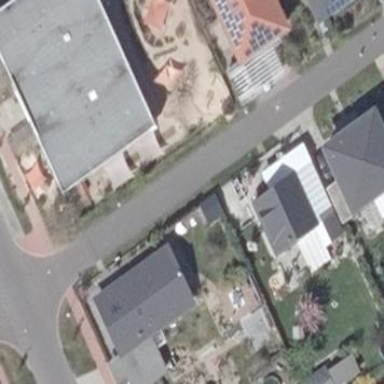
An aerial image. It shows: Detached building serving as kindergarten.